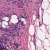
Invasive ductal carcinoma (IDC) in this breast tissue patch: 0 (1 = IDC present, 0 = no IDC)